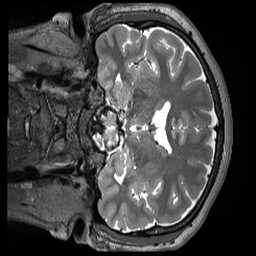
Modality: T2w
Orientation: coronal
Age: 22
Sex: male
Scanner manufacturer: siemens
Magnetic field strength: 3 T
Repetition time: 3.2 s
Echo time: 0.408 s